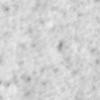
Label: no_change